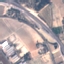
Label: Highway